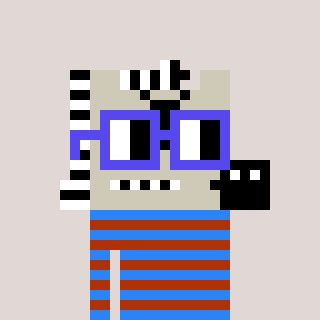
a pixel art character with square blue glasses, a zebra-shaped head and a hotbrown-colored body on a warm background